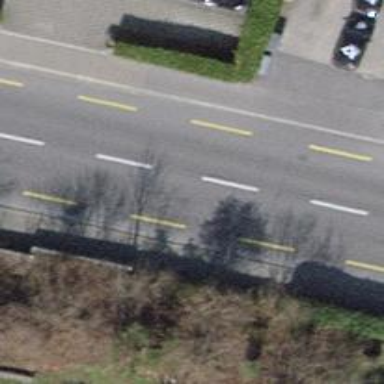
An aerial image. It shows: Primary highway with designated cycle lane.